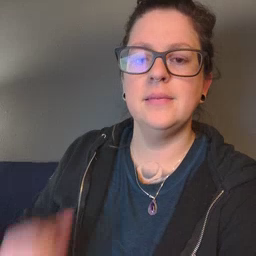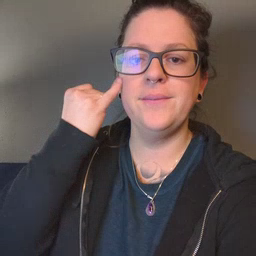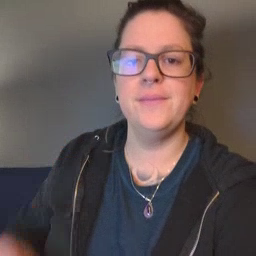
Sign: if